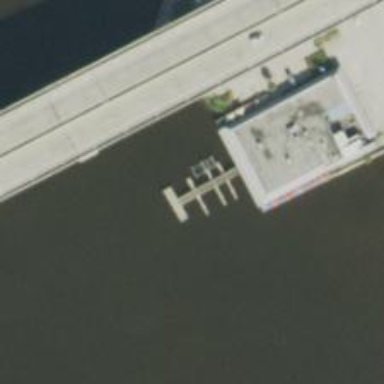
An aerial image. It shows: Pier serving as part of bridge structure.